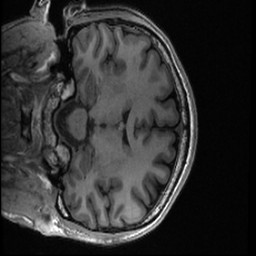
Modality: T1w
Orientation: coronal
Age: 18
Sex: female